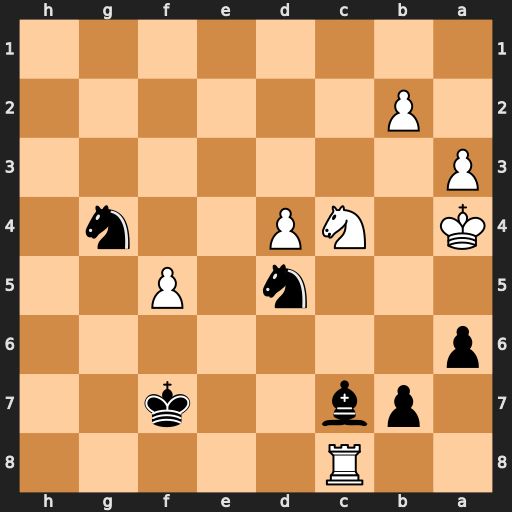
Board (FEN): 2R5/1pb2k2/p7/3n1P2/K1NP2n1/P7/1P6/8
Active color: b
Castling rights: -
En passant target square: -
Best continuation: b5+ Kb3 bxc4+